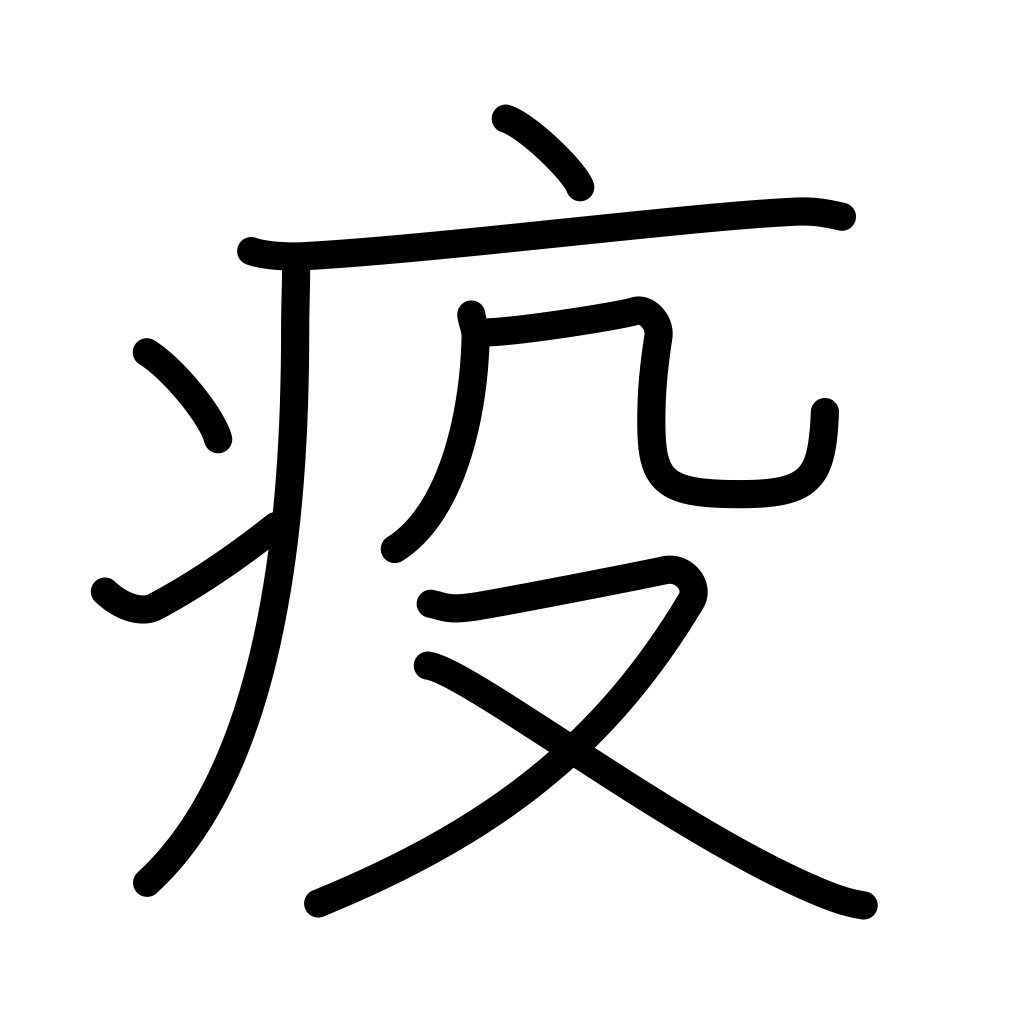
Meaning: epidemic